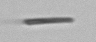
Label: fiber